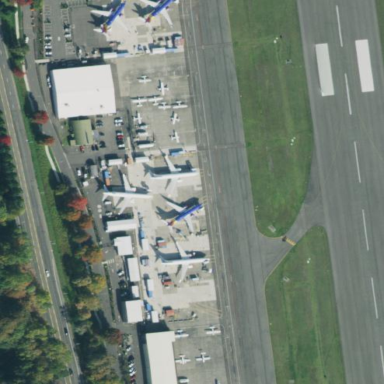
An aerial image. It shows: Apron at the airport.